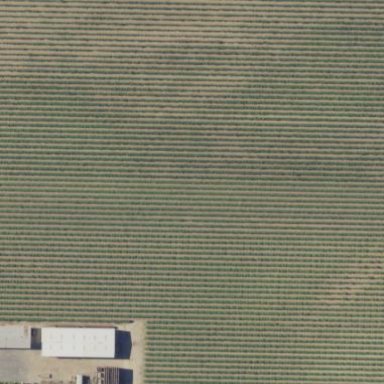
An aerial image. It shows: Vineyard with grape crops.